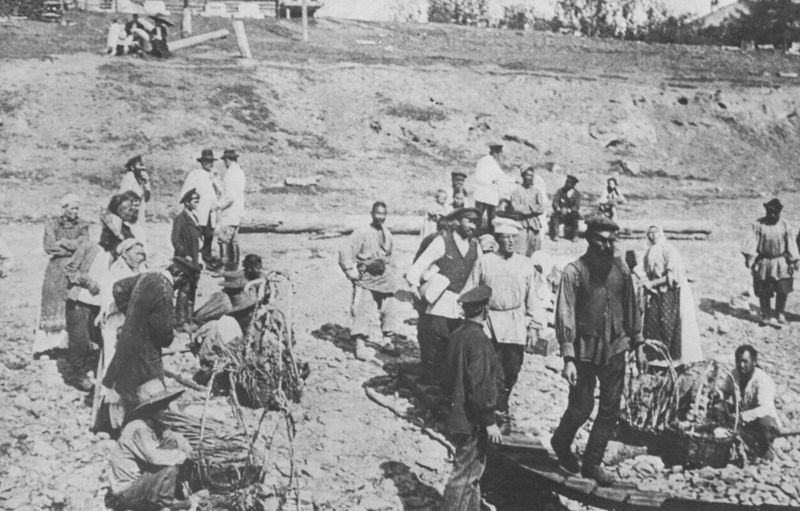
Titel: Sträflinge in Sibirien und auf Sachalin
Künstler: Russischer Photograph
Standort: Paris
Institution: Société de Géographie Française
Schlagwörter: mann, weiß, frauen, menschen, frau, grau, holz, hut, hüte, männer, schwarz, arbeit, zuschauer, fischer, russland, arbeiter, grube, steg, kopftuch, taue, foto, fotografie, photographie, seil, asien, schwarz weiss, photo, verzweiflung, armut, koch, anlegestelle, lager, fischen, photografie, baustelle, sträflinge, ausgrabungstätte, einfache bevölkerung, elnd, schiffsbesatzung, seile für schiff, treffpunkt